Interaction volume radius: 5 \u00c5
Interaction volume height: 20 \u00c5
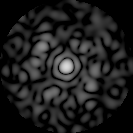
Disorder parameter: 0.7882